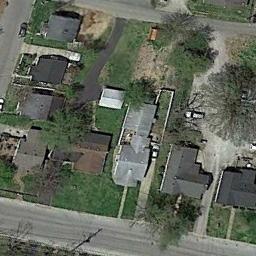
Label: residential